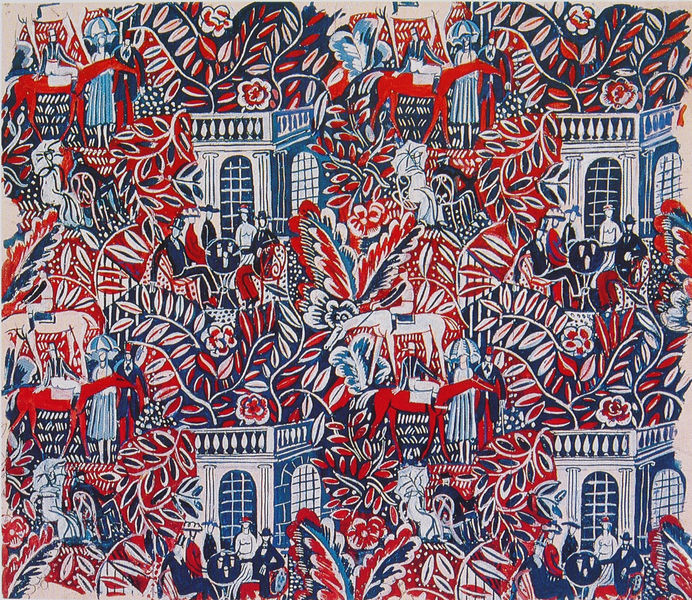
Titel: Longchamp
Künstler: Raoul Dufy
Institution: unbekannt
Schlagwörter: blau, blätter, mann, blumen, fenster, frau, blüten, rot, ornament, anzug, architektur, sträucher, pflanzen, pferd, pferde, bogen, balustrade, perosnen